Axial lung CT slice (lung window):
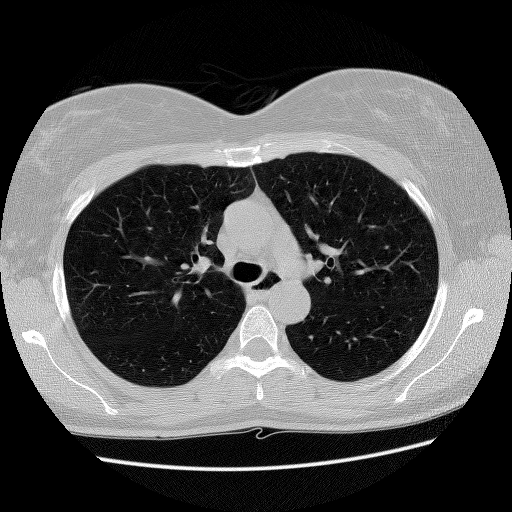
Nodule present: no